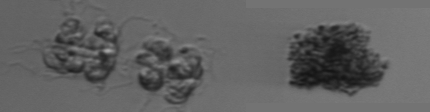
Label: Leptocylindrus_mediterraneus